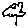
Label: tree